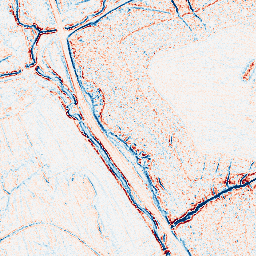
Category: edge_preserving
Decomposition family: bilateral
Decomposition parameters: d: 5
sigma_color: 100
sigma_space: 25
Upsampling method: sinc_hamming
Upsampling parameters: scale: 2
kernel_size: 4
Upsampling scale: 2